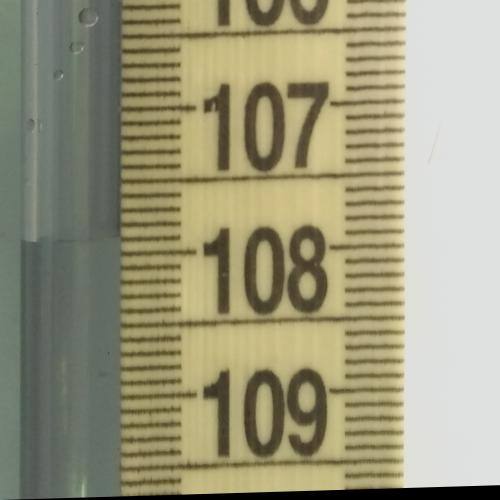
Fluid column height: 107.9 cm